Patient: sex M, age 77
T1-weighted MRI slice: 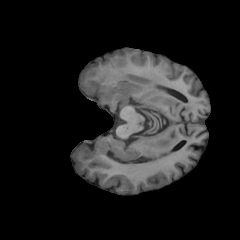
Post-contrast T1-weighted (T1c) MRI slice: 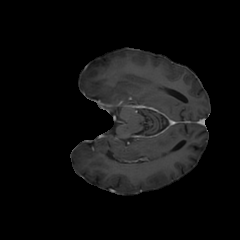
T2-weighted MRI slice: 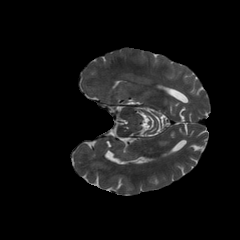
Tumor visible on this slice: no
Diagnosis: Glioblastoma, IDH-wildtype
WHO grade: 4